Field crop: maize
Growth stage: 2
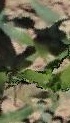
Species: maize